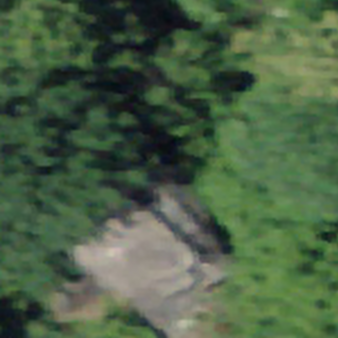
Label: other